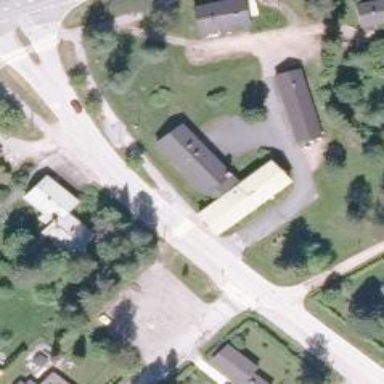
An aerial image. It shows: Town hall building designated for town events.